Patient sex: F
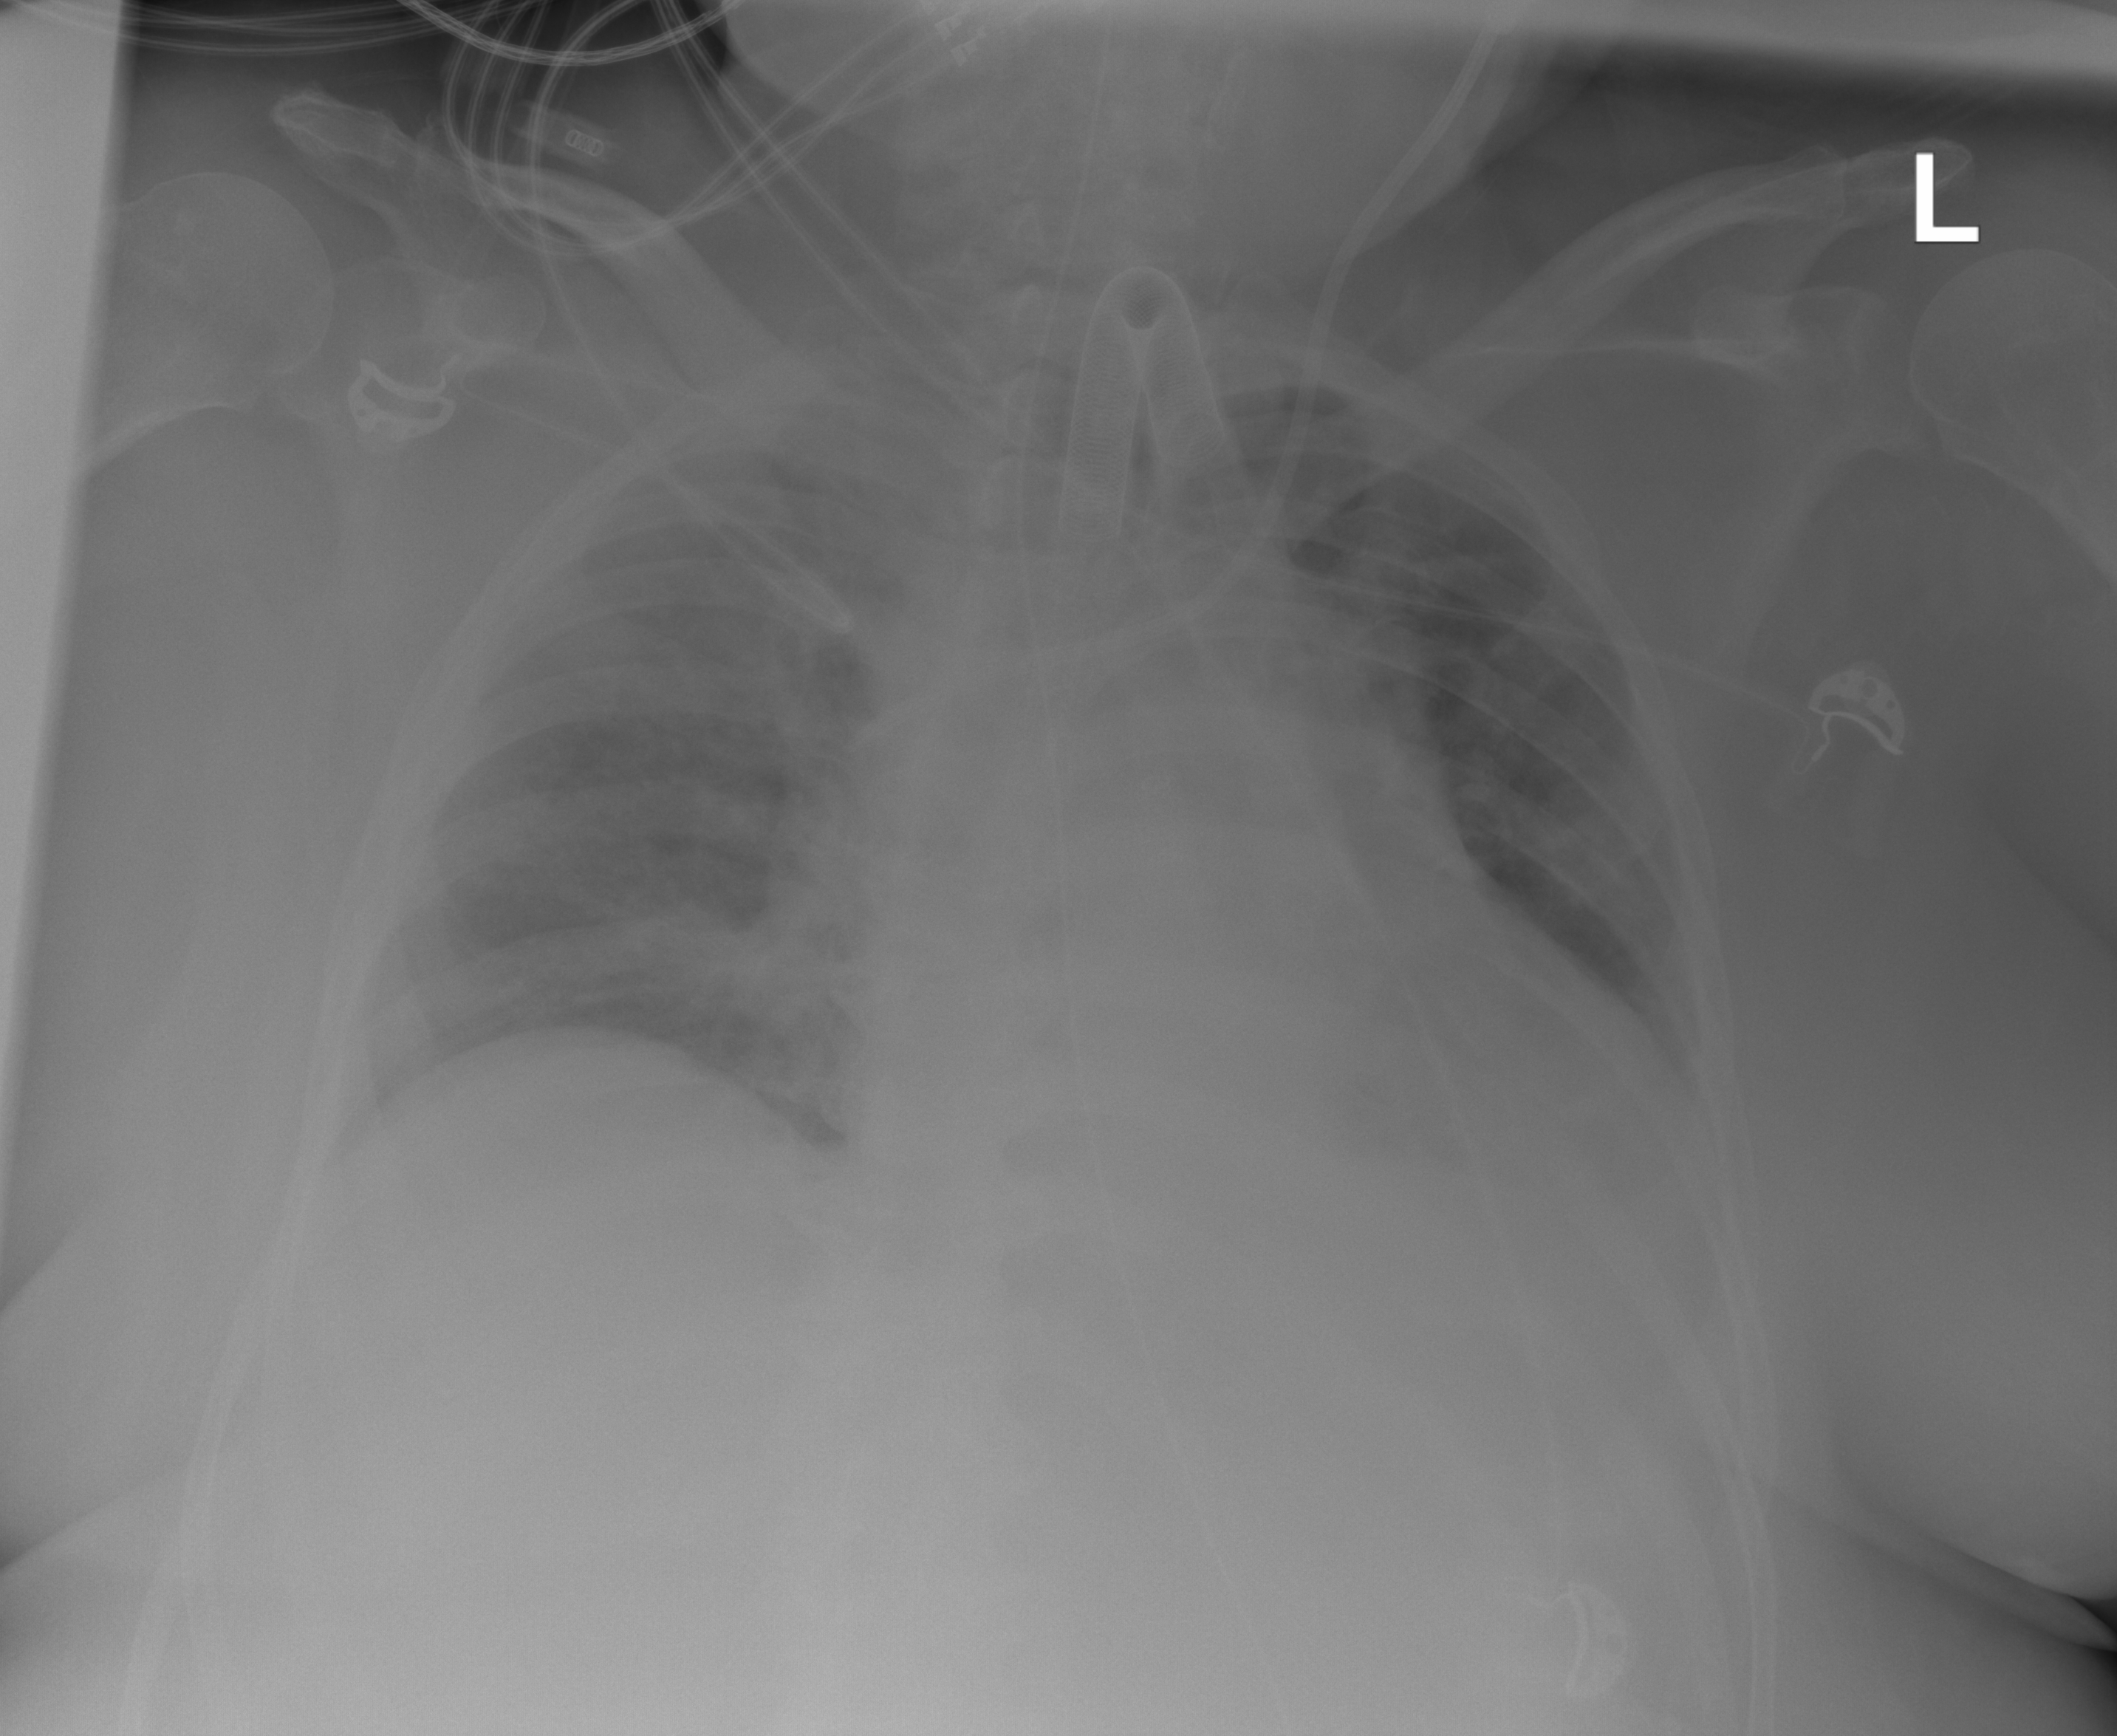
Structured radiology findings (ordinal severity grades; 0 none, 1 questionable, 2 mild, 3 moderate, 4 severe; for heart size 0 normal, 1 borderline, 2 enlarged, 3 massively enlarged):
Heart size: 2
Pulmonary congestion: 2
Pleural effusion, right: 0
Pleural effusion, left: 0
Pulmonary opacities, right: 2
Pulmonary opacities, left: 2
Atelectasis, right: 0
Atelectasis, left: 0